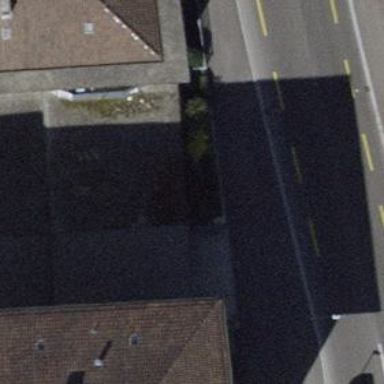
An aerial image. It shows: Asphalt footway with sidewalk and embankment.